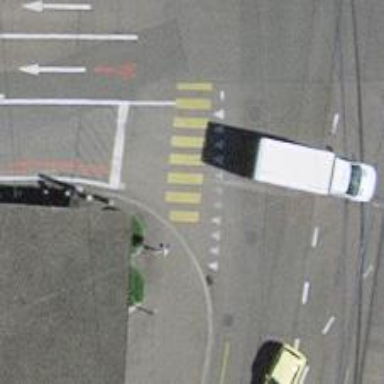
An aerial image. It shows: Road with traffic signals at crossing.